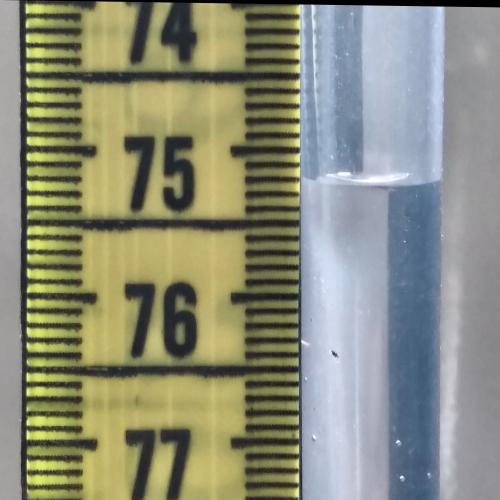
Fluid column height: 75.2 cm